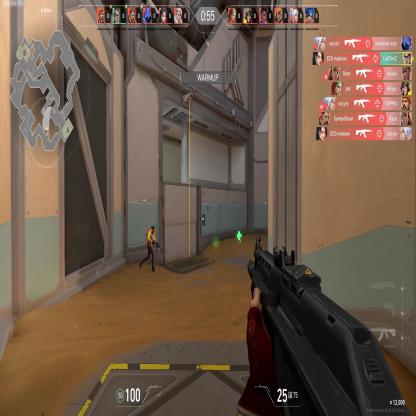
Label: enemy